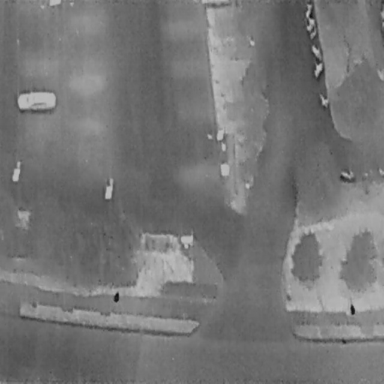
There is a Car in the infrared image.